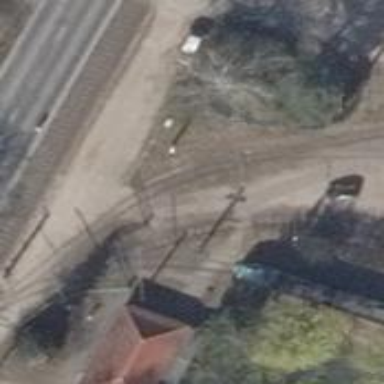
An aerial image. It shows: Tram railway passing through service yard.